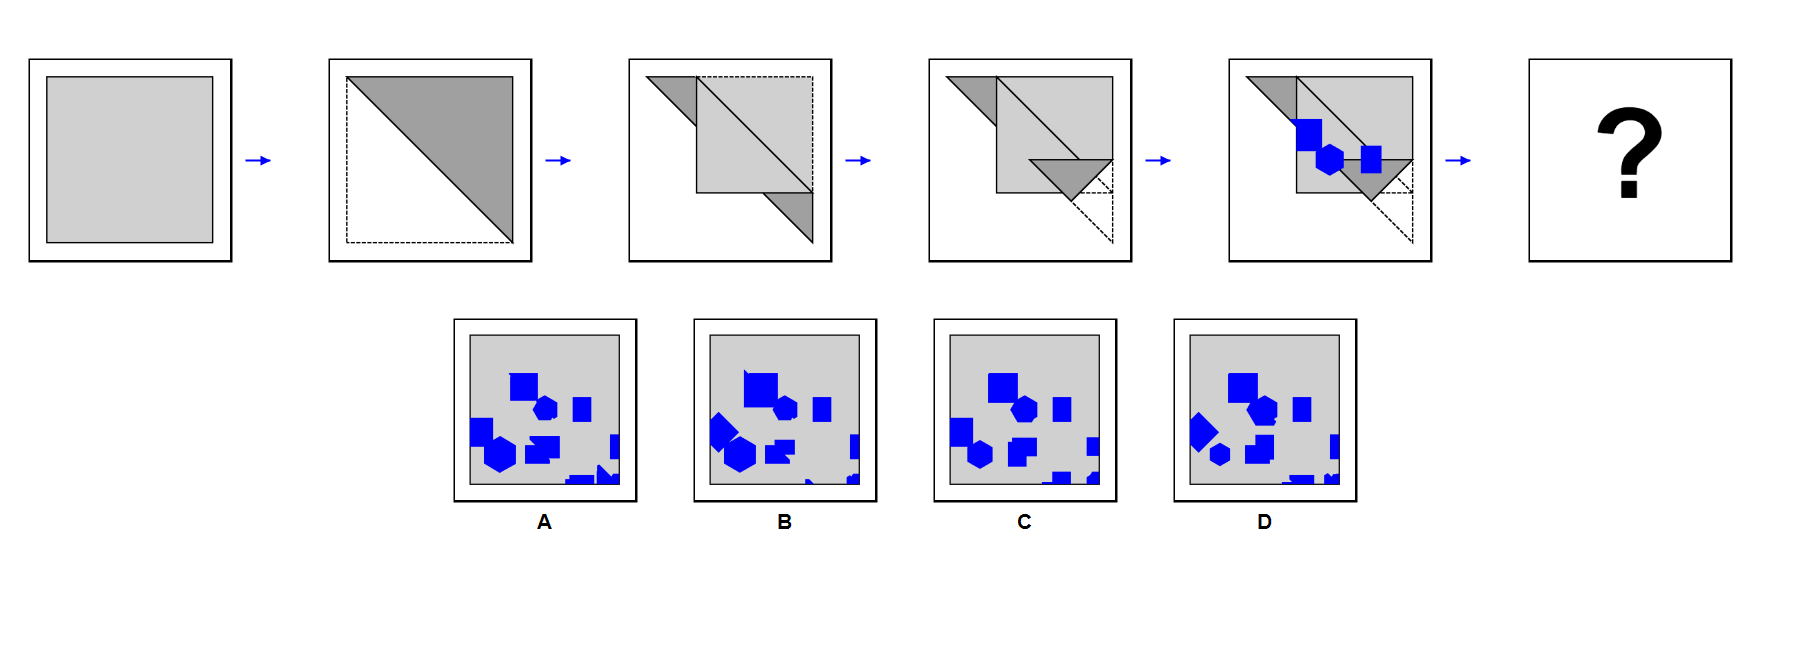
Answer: C